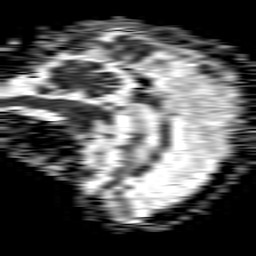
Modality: ADC
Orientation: sagittal
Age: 62
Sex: male
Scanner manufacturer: philips
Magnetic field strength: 1.5 T
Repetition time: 4.6 s
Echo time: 0.08517 s